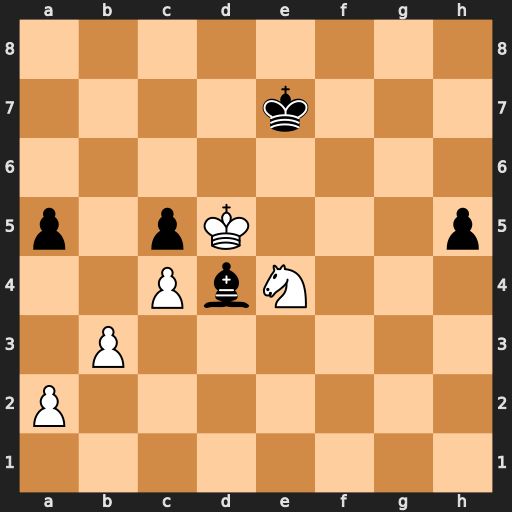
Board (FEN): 8/4k3/8/p1pK3p/2PbN3/1P6/P7/8
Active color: w
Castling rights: -
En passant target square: -
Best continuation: Ng3 h4 Nf5+ Kd8 Nxh4